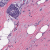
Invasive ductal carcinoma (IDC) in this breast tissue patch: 0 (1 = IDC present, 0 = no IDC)